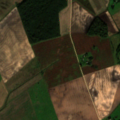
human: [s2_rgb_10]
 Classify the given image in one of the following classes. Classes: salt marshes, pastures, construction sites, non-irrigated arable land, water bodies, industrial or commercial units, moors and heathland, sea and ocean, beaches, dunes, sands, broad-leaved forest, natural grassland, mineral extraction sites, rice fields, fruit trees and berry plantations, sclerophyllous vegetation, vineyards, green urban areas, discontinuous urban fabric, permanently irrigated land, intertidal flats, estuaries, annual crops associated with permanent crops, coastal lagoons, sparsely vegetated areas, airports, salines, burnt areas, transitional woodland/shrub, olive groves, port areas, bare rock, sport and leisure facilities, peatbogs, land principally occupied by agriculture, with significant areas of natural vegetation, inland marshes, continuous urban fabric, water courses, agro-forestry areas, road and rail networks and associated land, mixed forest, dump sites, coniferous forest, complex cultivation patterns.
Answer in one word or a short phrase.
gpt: non-irrigated arable land, complex cultivation patterns, land principally occupied by agriculture, with significant areas of natural vegetation